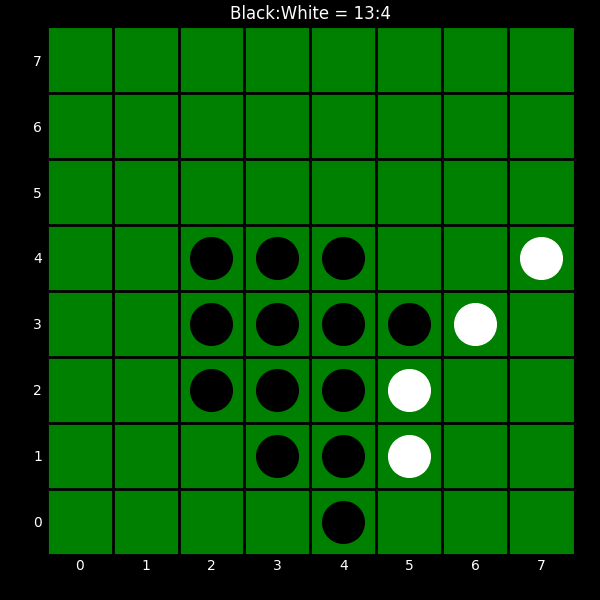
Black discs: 13
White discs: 4